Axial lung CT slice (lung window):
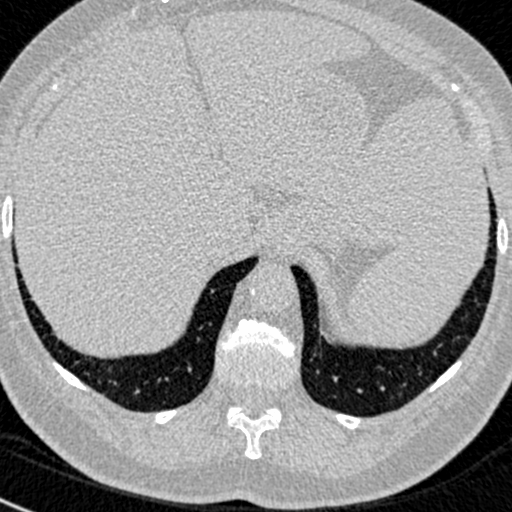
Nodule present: no